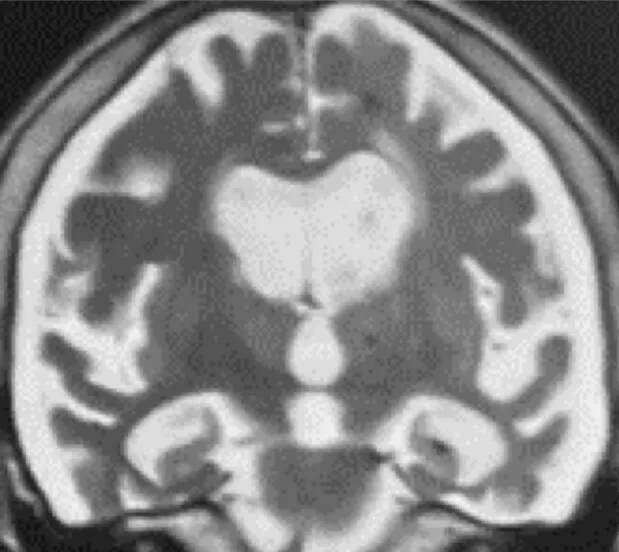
Coronal magnetic resonance imaging demonstrated diffuse cerebral atrophy slightly more prominent in the left hemisphere, the hippocampi showed a 3/4 Scheltens' scale and extensive bilateral hemorrhagic subdural hematoma.
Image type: radiology (mri)